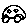
Label: car